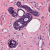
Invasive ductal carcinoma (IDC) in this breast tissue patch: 0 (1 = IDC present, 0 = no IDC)